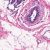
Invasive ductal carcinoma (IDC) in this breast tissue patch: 0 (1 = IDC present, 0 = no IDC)